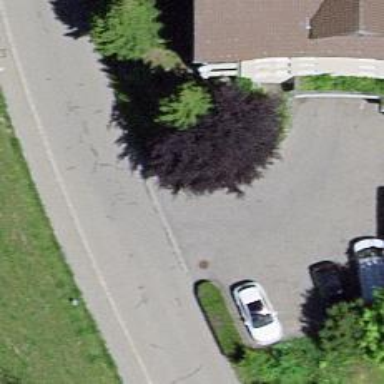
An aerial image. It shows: Paved residential road.